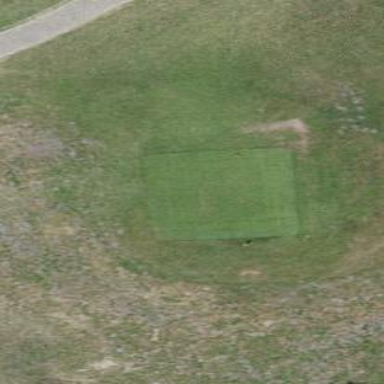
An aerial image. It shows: Golf tee.